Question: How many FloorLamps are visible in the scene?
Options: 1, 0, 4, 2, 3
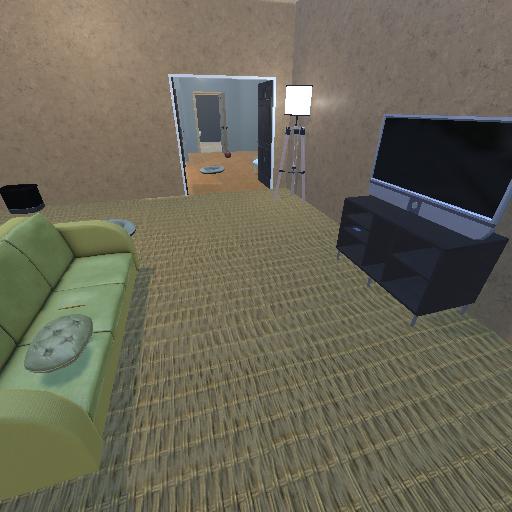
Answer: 1